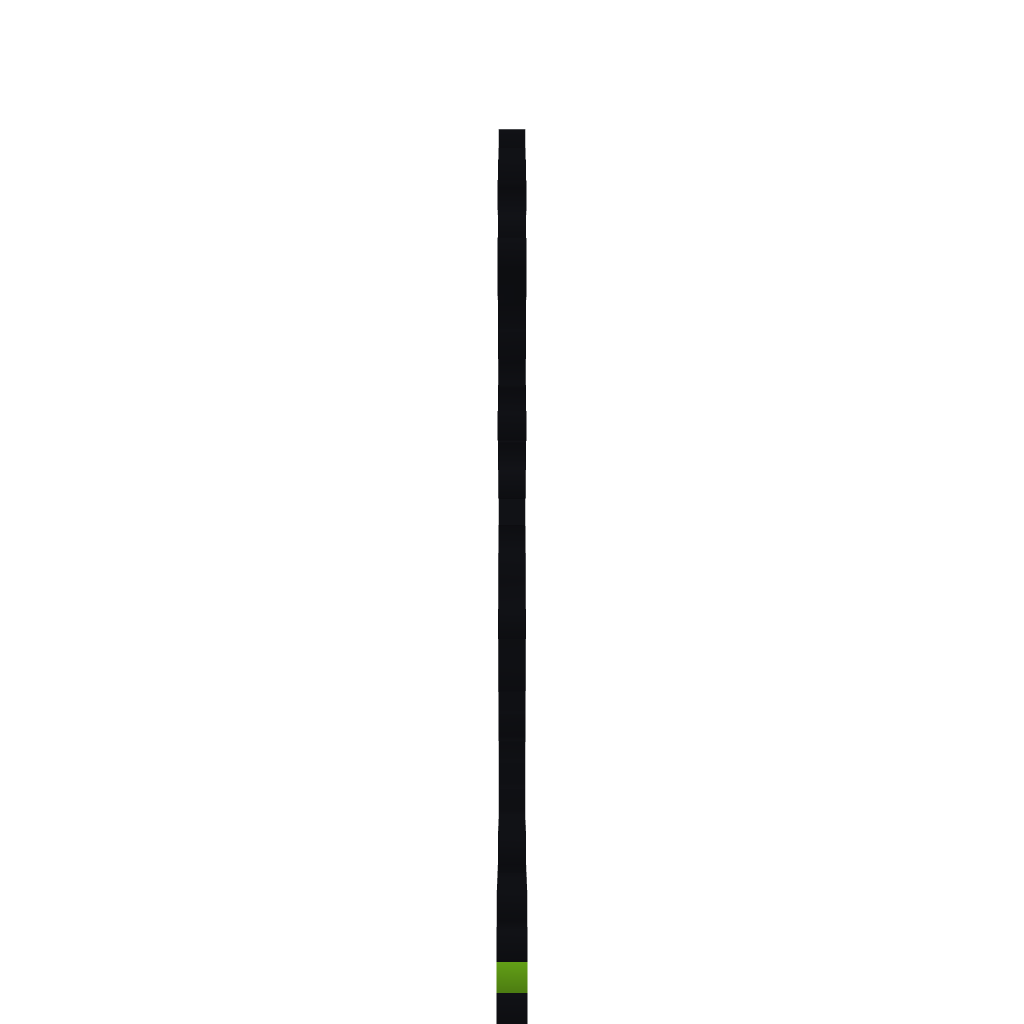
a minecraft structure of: Battletoads/NES-Rash